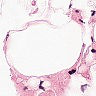
Metastatic tissue present: no